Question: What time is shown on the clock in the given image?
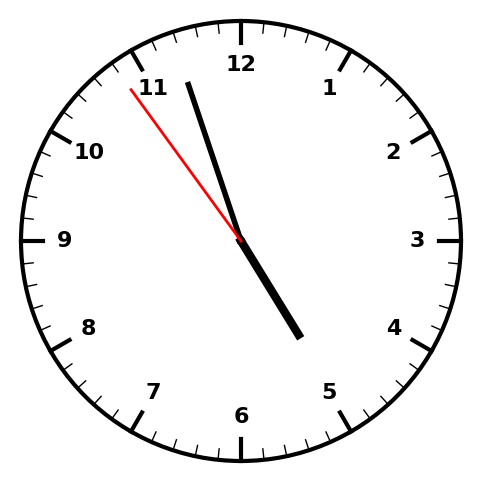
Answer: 04:56:54